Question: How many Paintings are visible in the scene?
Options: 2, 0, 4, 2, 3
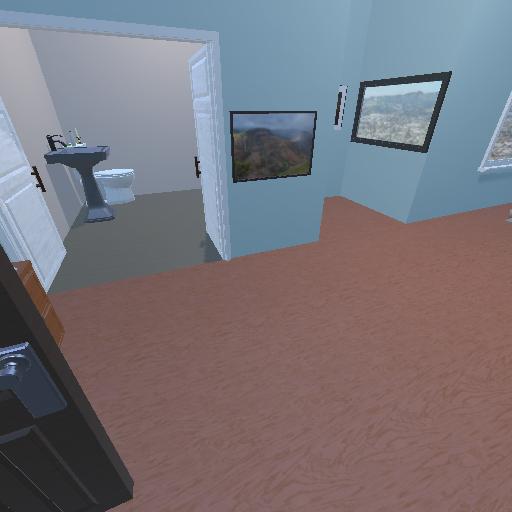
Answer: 2